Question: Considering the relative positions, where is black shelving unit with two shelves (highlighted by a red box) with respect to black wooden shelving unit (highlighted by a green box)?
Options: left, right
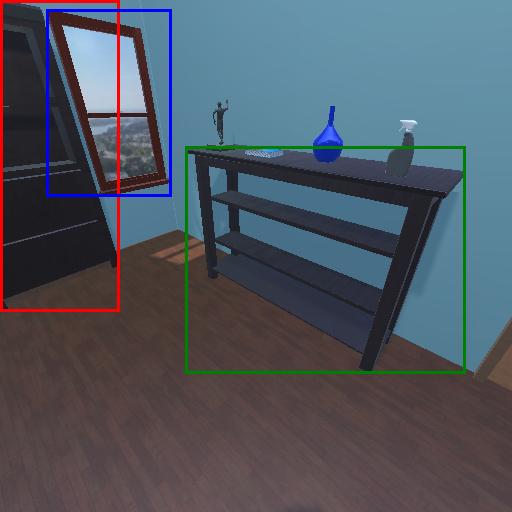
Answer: left